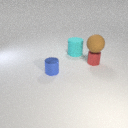
large cyan rubber cylinder to the left of small red metal cylinder